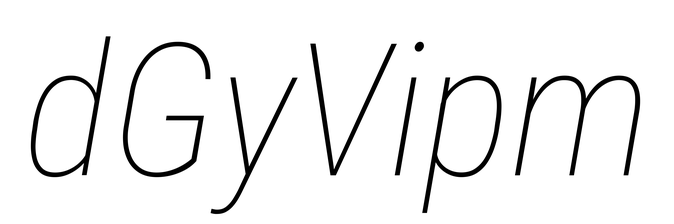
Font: Roboto-Italic_Condensed_Thin_Italic